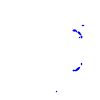
Particle: proton